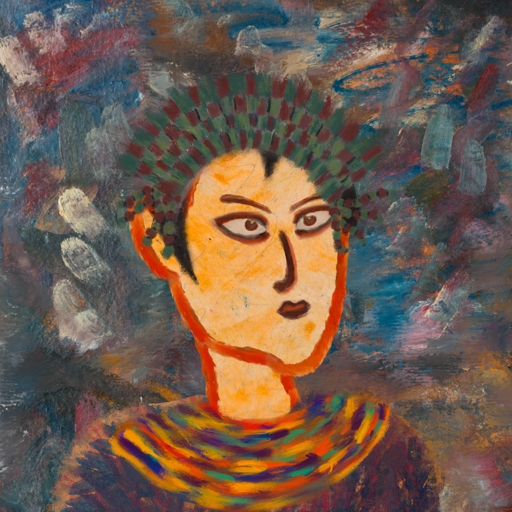
Background: Boggyland, Head And Neck Side: Experience, Face Side: Roy_Bahadur, Bust: In_The_Sun, Hair Side: Roy_Bahadur, Head Accessory: After_Raid_Crown, Second Necklace: An_Impression_2, Necklace: Blank, Baby: Blank